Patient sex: F
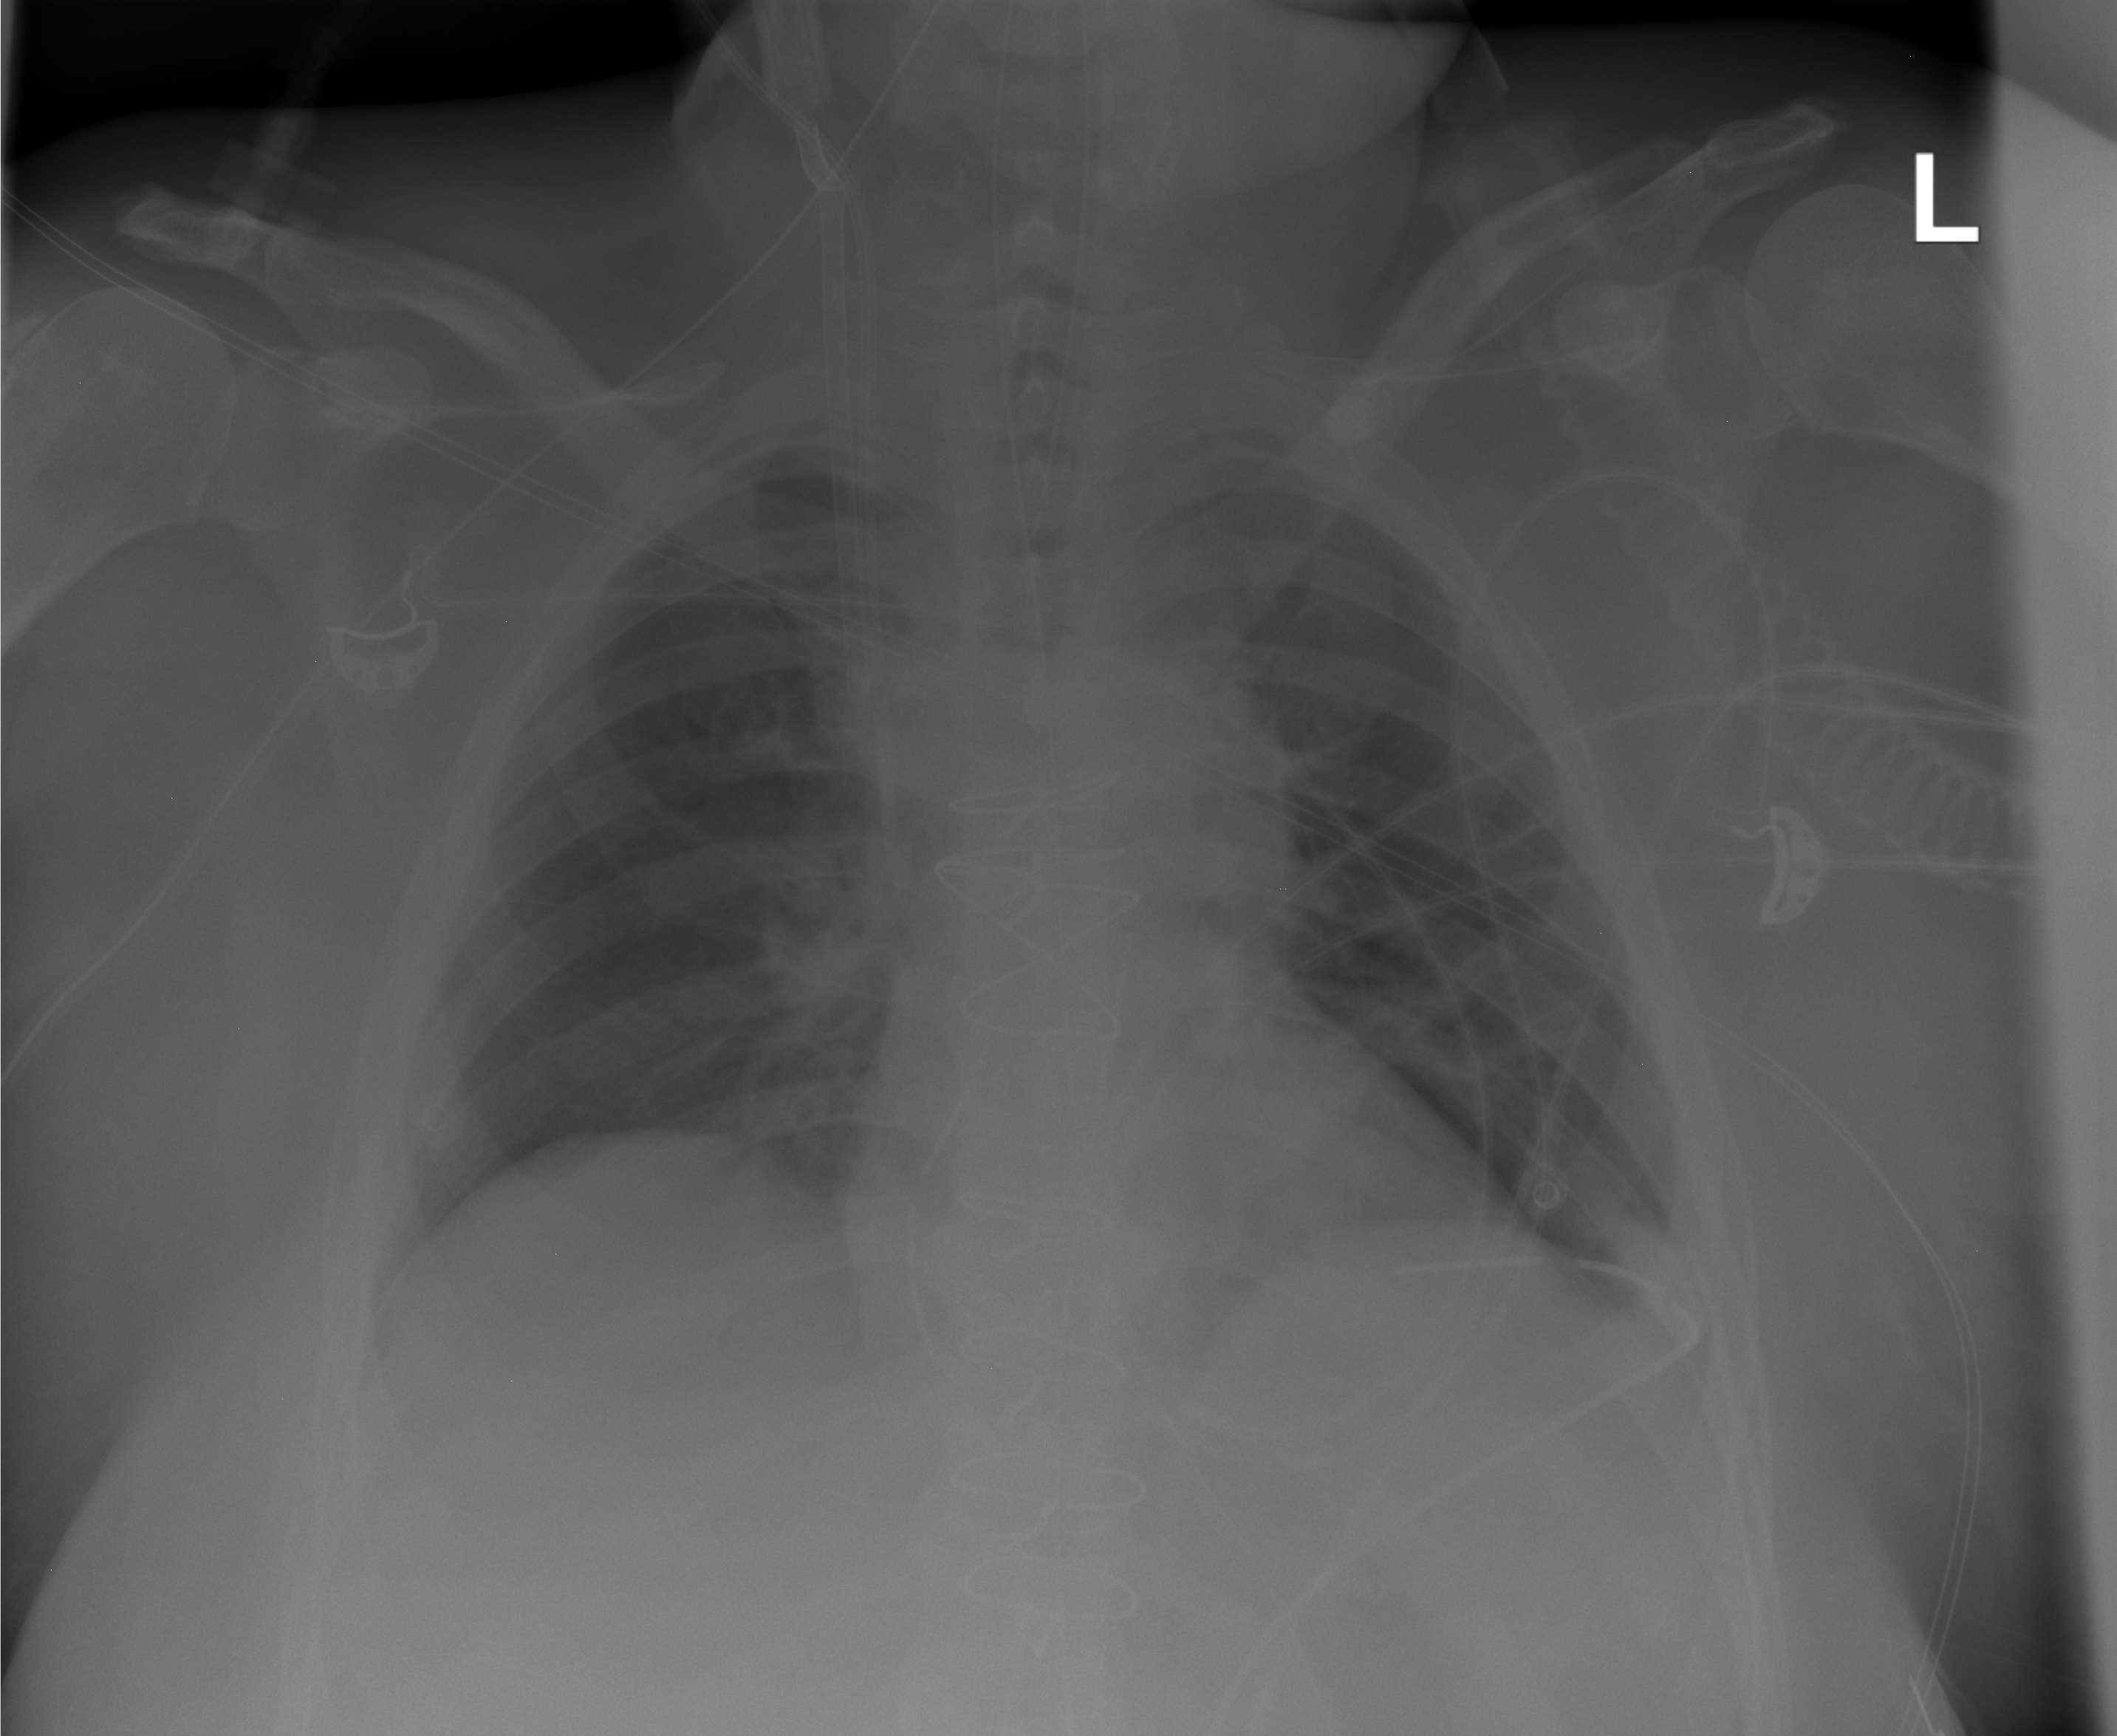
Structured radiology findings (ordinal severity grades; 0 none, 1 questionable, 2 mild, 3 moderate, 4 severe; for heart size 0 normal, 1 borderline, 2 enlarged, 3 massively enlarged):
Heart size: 0
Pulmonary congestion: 2
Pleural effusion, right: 0
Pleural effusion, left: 0
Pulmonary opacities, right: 0
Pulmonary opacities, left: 0
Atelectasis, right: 0
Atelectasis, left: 0